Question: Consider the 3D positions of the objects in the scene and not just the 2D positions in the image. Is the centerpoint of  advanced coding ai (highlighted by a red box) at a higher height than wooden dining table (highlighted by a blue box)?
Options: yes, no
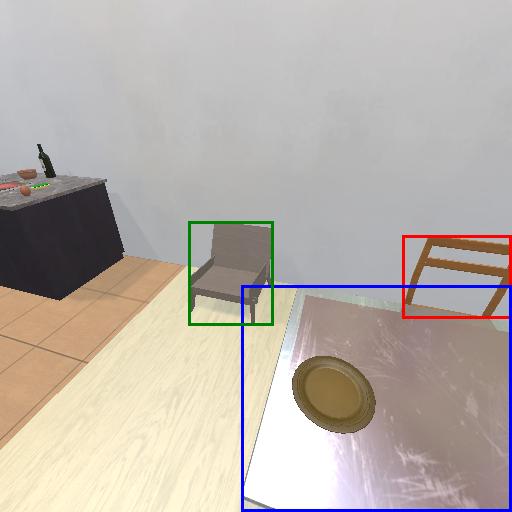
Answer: yes